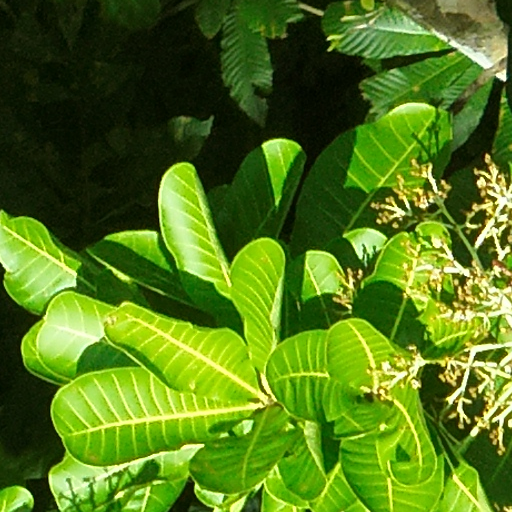
Species: Anacardium excelsum
GBIF accepted scientific name: Anacardium excelsum
Crown area (m\u00b2): 379.615